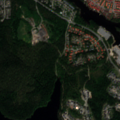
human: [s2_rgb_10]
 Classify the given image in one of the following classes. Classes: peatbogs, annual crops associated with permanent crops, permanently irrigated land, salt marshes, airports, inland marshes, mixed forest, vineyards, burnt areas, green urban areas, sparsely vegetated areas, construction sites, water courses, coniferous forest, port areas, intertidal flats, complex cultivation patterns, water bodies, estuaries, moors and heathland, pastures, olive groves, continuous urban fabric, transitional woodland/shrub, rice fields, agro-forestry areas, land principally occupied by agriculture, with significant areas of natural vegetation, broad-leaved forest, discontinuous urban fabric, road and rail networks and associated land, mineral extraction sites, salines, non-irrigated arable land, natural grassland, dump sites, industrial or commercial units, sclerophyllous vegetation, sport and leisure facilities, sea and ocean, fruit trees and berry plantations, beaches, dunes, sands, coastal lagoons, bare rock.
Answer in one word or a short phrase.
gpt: discontinuous urban fabric, coniferous forest, water bodies